This plot shows a bearing's acceleration signal over time (raw waveform). What is the most likely bearing condition (normal, inner_race, outer_race, ball)?
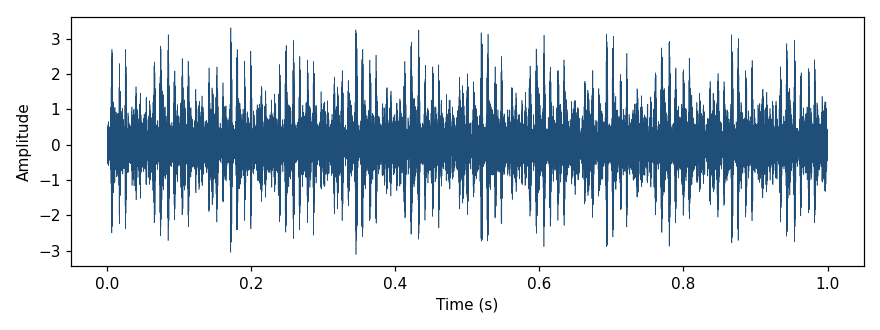
Answer: outer_race